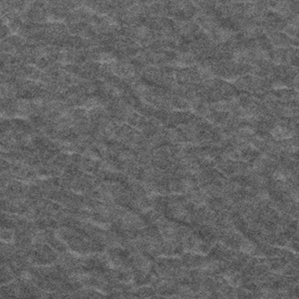
Label: frost